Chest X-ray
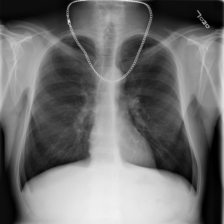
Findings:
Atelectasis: negative
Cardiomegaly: negative
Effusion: negative
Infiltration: negative
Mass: negative
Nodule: negative
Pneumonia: negative
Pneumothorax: negative
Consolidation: negative
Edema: negative
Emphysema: negative
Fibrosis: negative
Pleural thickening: negative
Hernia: negative